Question: How do I programmatically make my UINavigationBar (which doesn't have a UINavigationController) have a prompt whom's text value equals 'webTitle'.
I've tried the following with no luck:
'''
self.navigationItem.prompt = webTitle;
'''
The only way I have been able to create a prompt is by applying the following settings onto the NavigationBar in IB.

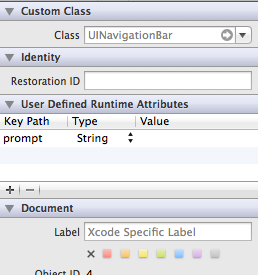
Answer: Proper way is
'''
self.navigationItem.prompt = @"Hello";
'''